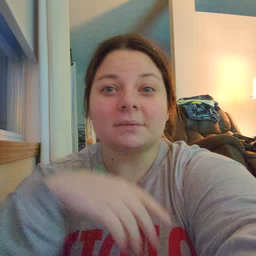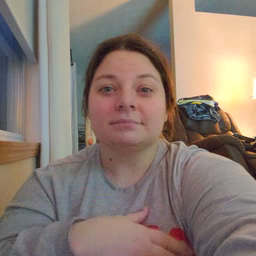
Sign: mom